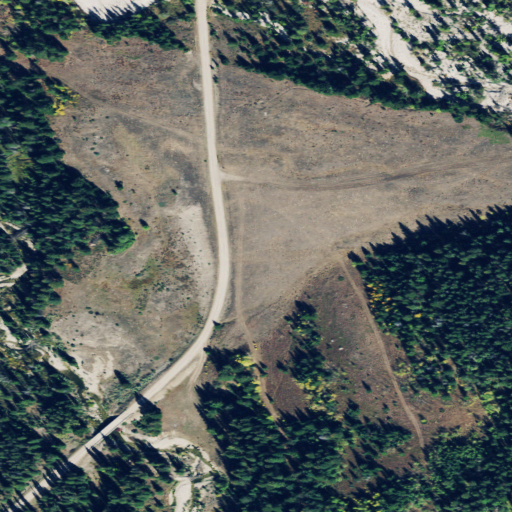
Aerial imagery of plain(s) in Montana named Sawmill Flat containing evergreen forest, grassland, and shrub